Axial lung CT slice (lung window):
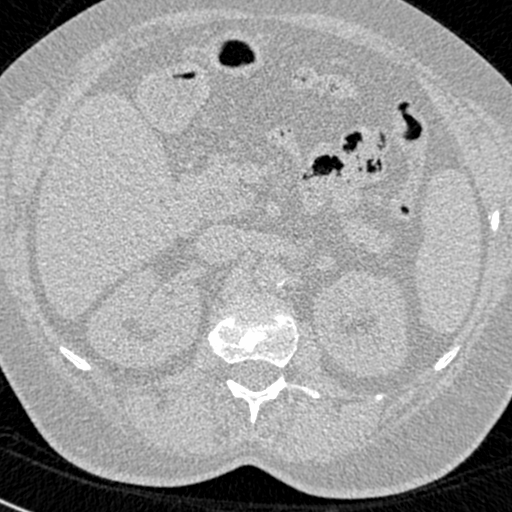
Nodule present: no